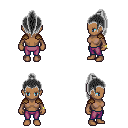
a pixel art fantasy rpg character, female body template, human, dark skin, leather shoulder armor, magenta pants, gray long topknot hairstyle, bracelets, four views (front, back, left, right), 2x2 character sprite sheet, small pixel art, hard edges, no anti-aliasing